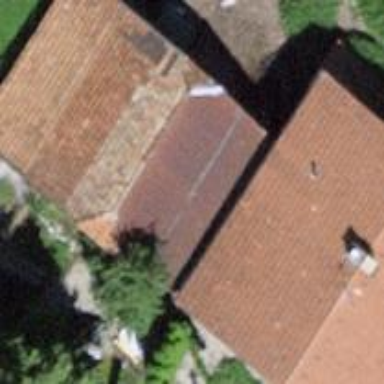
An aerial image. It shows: Rural barn.